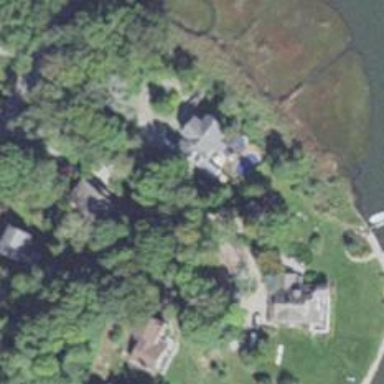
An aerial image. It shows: Residential driveway.